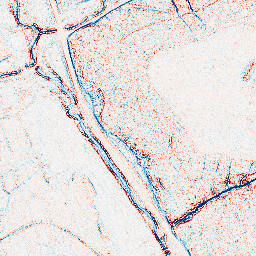
Category: edge_preserving
Decomposition family: anisotropic_diffusion
Decomposition parameters: iterations: 5
kappa: 100
gamma: 0.05
Upsampling method: sinc_hamming
Upsampling parameters: scale: 2
kernel_size: 16
Upsampling scale: 2